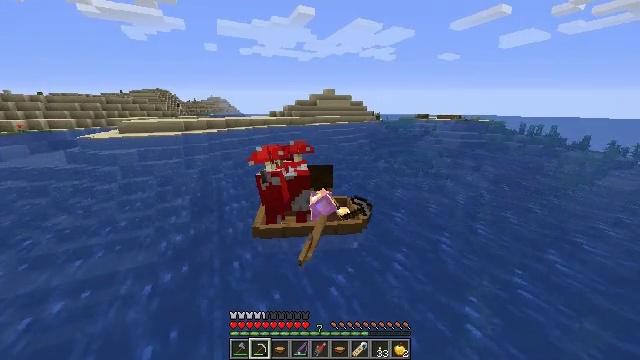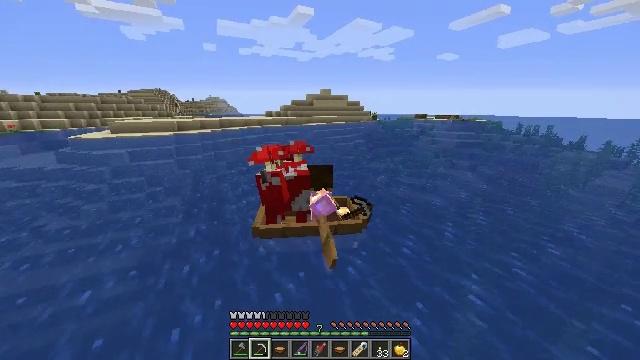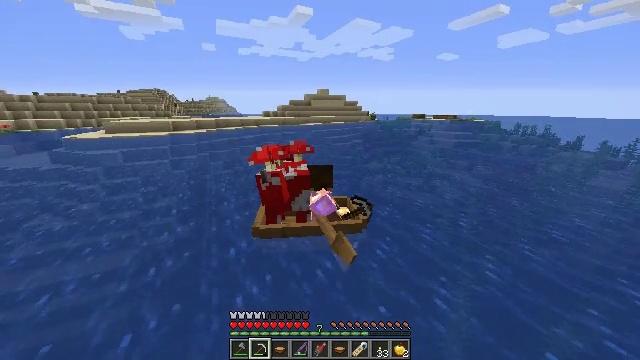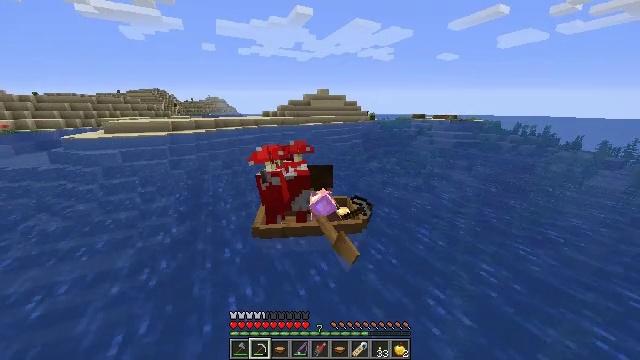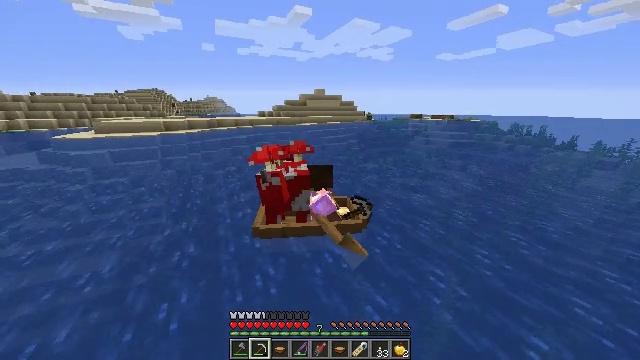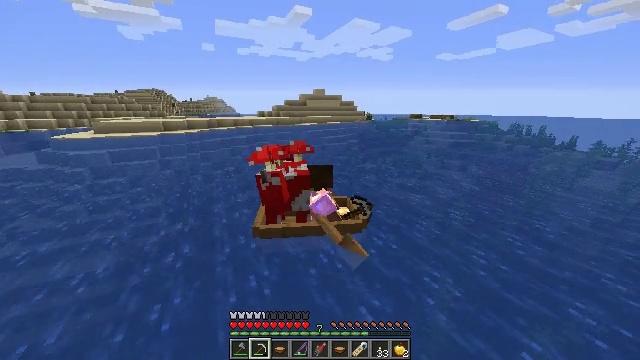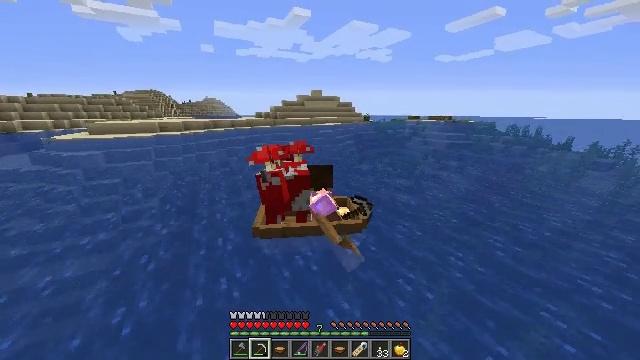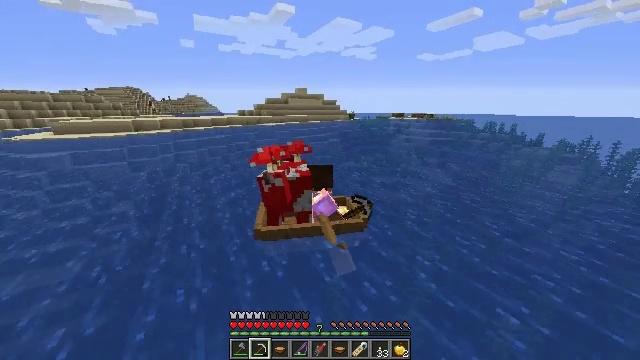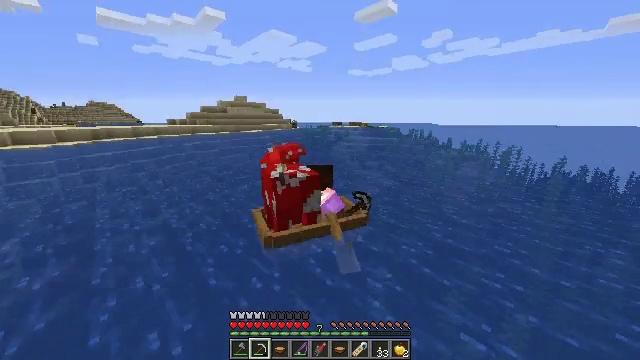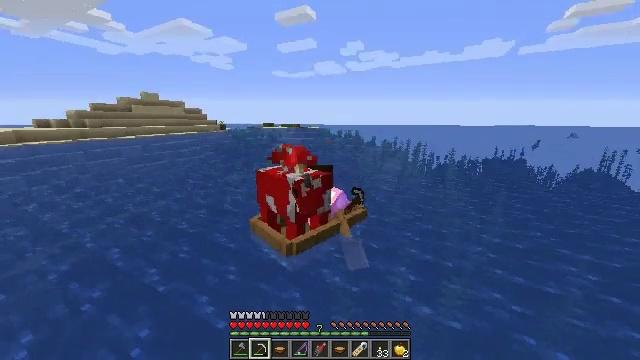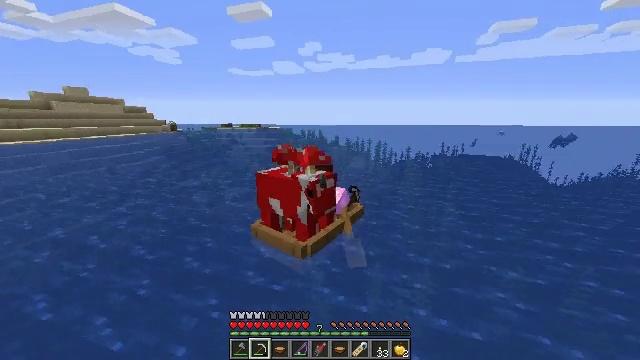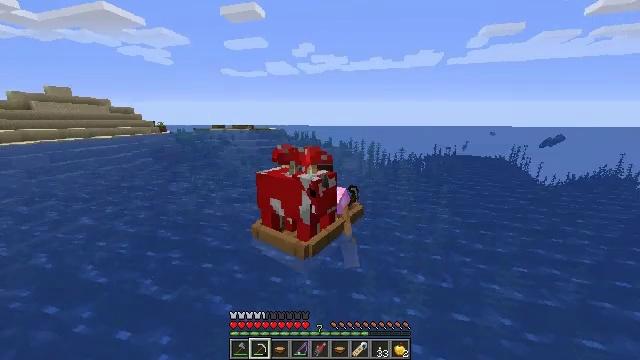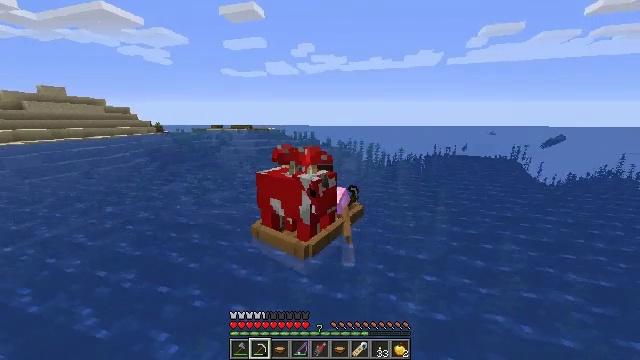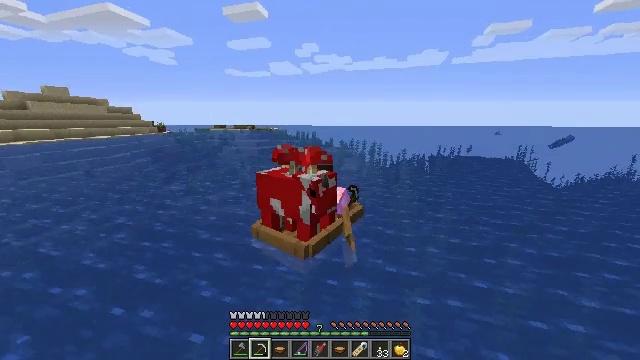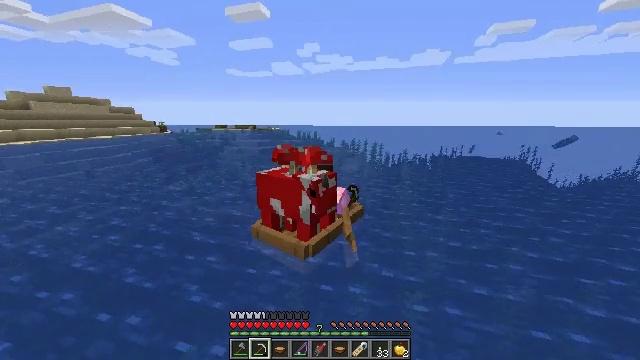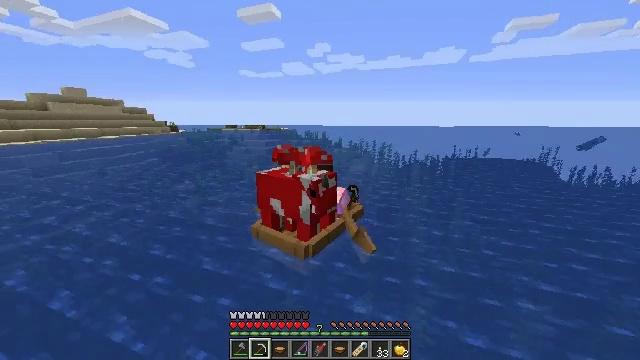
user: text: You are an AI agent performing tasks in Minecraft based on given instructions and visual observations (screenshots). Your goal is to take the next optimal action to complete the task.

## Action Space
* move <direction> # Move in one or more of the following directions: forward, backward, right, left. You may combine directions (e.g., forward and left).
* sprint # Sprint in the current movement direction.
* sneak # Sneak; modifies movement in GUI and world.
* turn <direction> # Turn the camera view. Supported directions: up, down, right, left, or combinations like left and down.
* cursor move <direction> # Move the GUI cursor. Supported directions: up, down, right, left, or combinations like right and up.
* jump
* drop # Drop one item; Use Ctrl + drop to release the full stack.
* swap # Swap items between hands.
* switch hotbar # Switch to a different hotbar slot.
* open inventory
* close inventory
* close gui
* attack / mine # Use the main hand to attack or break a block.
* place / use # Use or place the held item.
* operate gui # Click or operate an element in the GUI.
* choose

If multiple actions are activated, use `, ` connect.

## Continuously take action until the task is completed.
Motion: motion action
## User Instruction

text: Remove a name tag from the inventory.
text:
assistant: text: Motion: move forward, sprint
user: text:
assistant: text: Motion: move forward, sprint
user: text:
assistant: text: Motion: move forward, sprint
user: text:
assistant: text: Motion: move forward, sprint
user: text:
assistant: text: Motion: move forward, sprint
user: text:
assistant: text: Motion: move forward, sprint
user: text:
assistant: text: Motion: move forward, sprint, turn right
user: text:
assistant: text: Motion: move forward, sprint, turn right and up
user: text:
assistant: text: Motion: move forward, sprint, turn right
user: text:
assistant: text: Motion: move forward, sprint, turn right
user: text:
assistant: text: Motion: move forward, sprint, turn right
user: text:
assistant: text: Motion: move forward and move left, sprint
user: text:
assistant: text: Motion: move forward and move left, sprint
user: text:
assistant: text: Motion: move forward, sprint
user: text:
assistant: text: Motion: move forward, sprint
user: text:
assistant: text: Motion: move forward, sprint
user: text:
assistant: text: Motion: move forward, sprint
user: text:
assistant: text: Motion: move forward, sprint
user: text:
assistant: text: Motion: move forward, sprint, turn right
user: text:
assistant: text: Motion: move forward, sprint, turn right and down
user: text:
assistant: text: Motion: move forward, sprint, turn right and down
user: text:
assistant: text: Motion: move forward, sprint, turn right
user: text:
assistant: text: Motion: move forward, sprint
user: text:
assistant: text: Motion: move forward, sprint
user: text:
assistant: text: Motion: move forward, sprint
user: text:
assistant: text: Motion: move forward, sprint
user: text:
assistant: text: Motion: move forward, sprint
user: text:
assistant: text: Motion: move forward, sprint
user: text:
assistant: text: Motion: move forward, sprint
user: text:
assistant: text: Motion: move forward, sprint